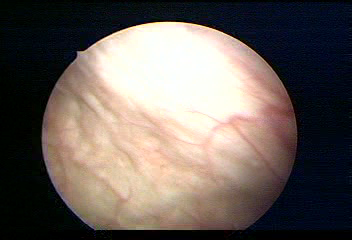
Modality: WLC
Class: Normal mucosa
Bladder cancer association: No